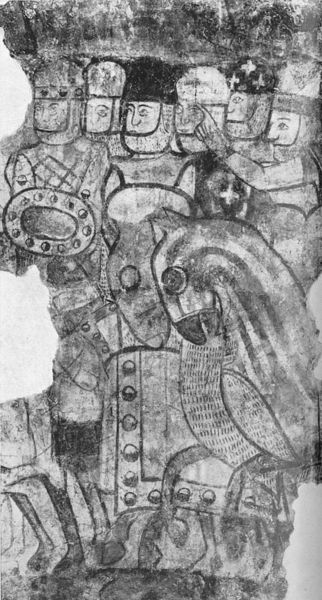
Titel: Wandmalerei aus dem Palacio Real Mayor (ursprünglich)
Institution: Barcelona, Museo de Historia
Schlagwörter: mann, vogel, weiß, wolken, menschen, grau, hut, hüte, kopfbedeckungen, kreide, köpfe, männer, schwarz, zeichnung, leute, mütze, mützen, pferd, pferde, vase, beine, hufe, kopfbedeckung, füße, krieg, soldaten, bronze, nieten, foto, fotografie, schild, kreuz, schwarz-weiss, radierung, helm, ritter, marsch, rüstung, photo, china, pergament, helme, mittelalter, kreuzzug, fresko, ornamentik, photografie, kettenhemd, heereszug